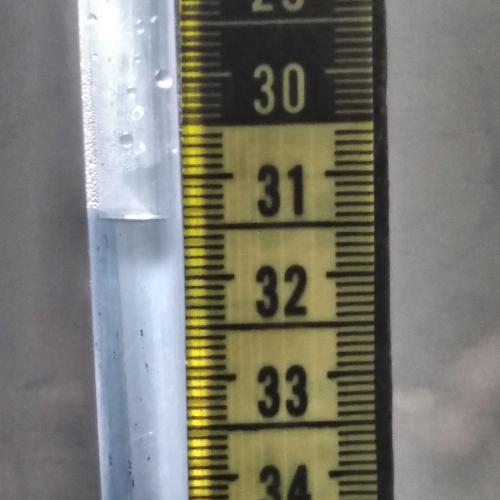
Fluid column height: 31.4 cm